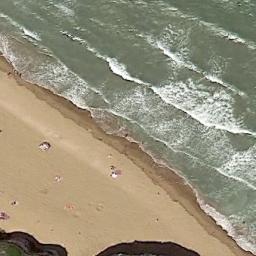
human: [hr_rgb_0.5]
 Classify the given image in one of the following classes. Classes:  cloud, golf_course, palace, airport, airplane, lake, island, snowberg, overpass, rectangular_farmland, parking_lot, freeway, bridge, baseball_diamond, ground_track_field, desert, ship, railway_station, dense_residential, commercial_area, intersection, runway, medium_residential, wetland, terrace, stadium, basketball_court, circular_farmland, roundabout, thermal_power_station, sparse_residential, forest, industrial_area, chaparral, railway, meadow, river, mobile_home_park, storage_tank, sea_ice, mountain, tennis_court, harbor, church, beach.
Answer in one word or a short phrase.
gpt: beach